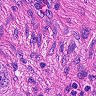
Metastatic tissue present: yes